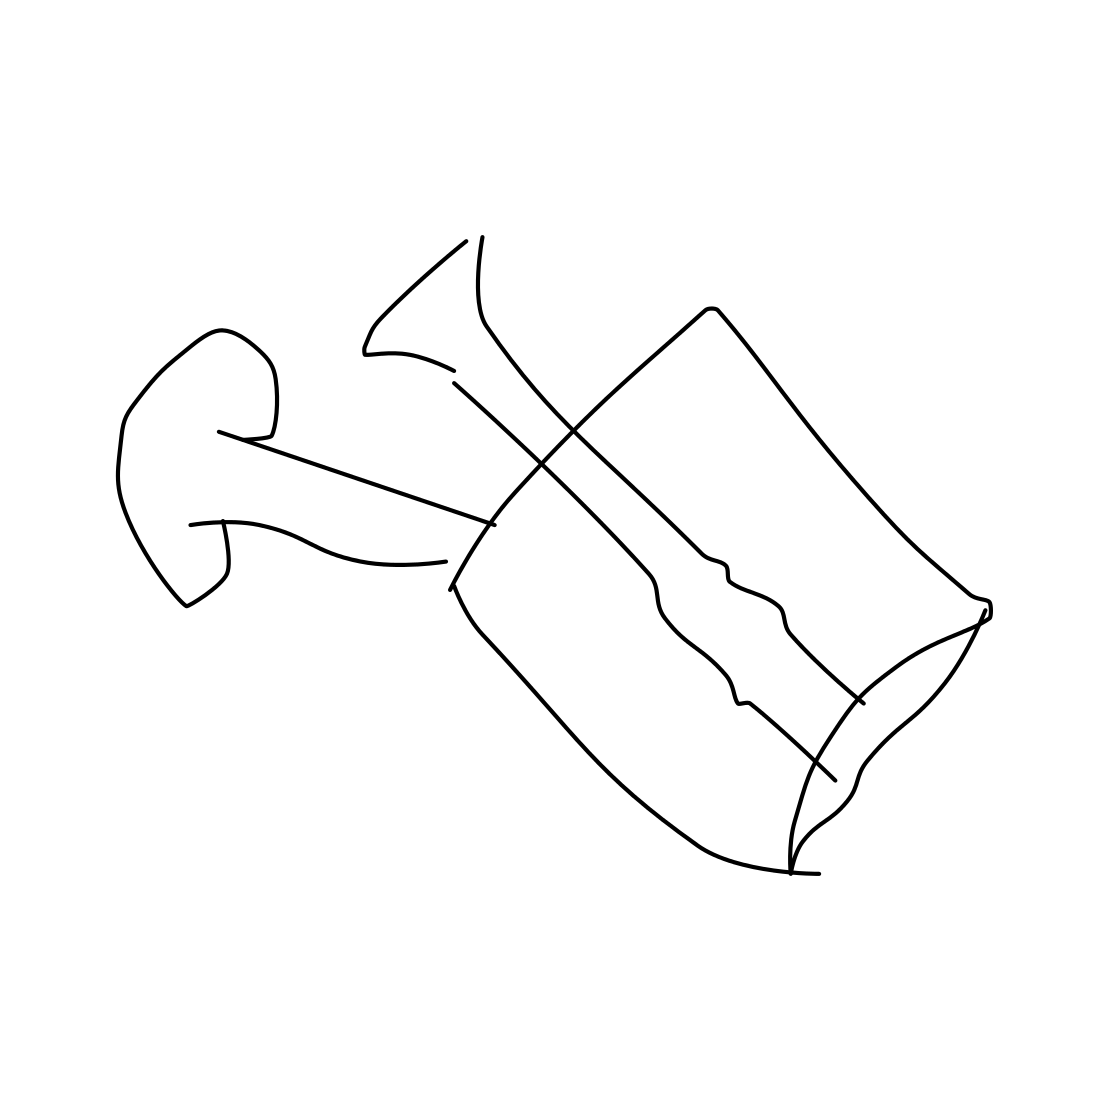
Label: paper clip